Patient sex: M
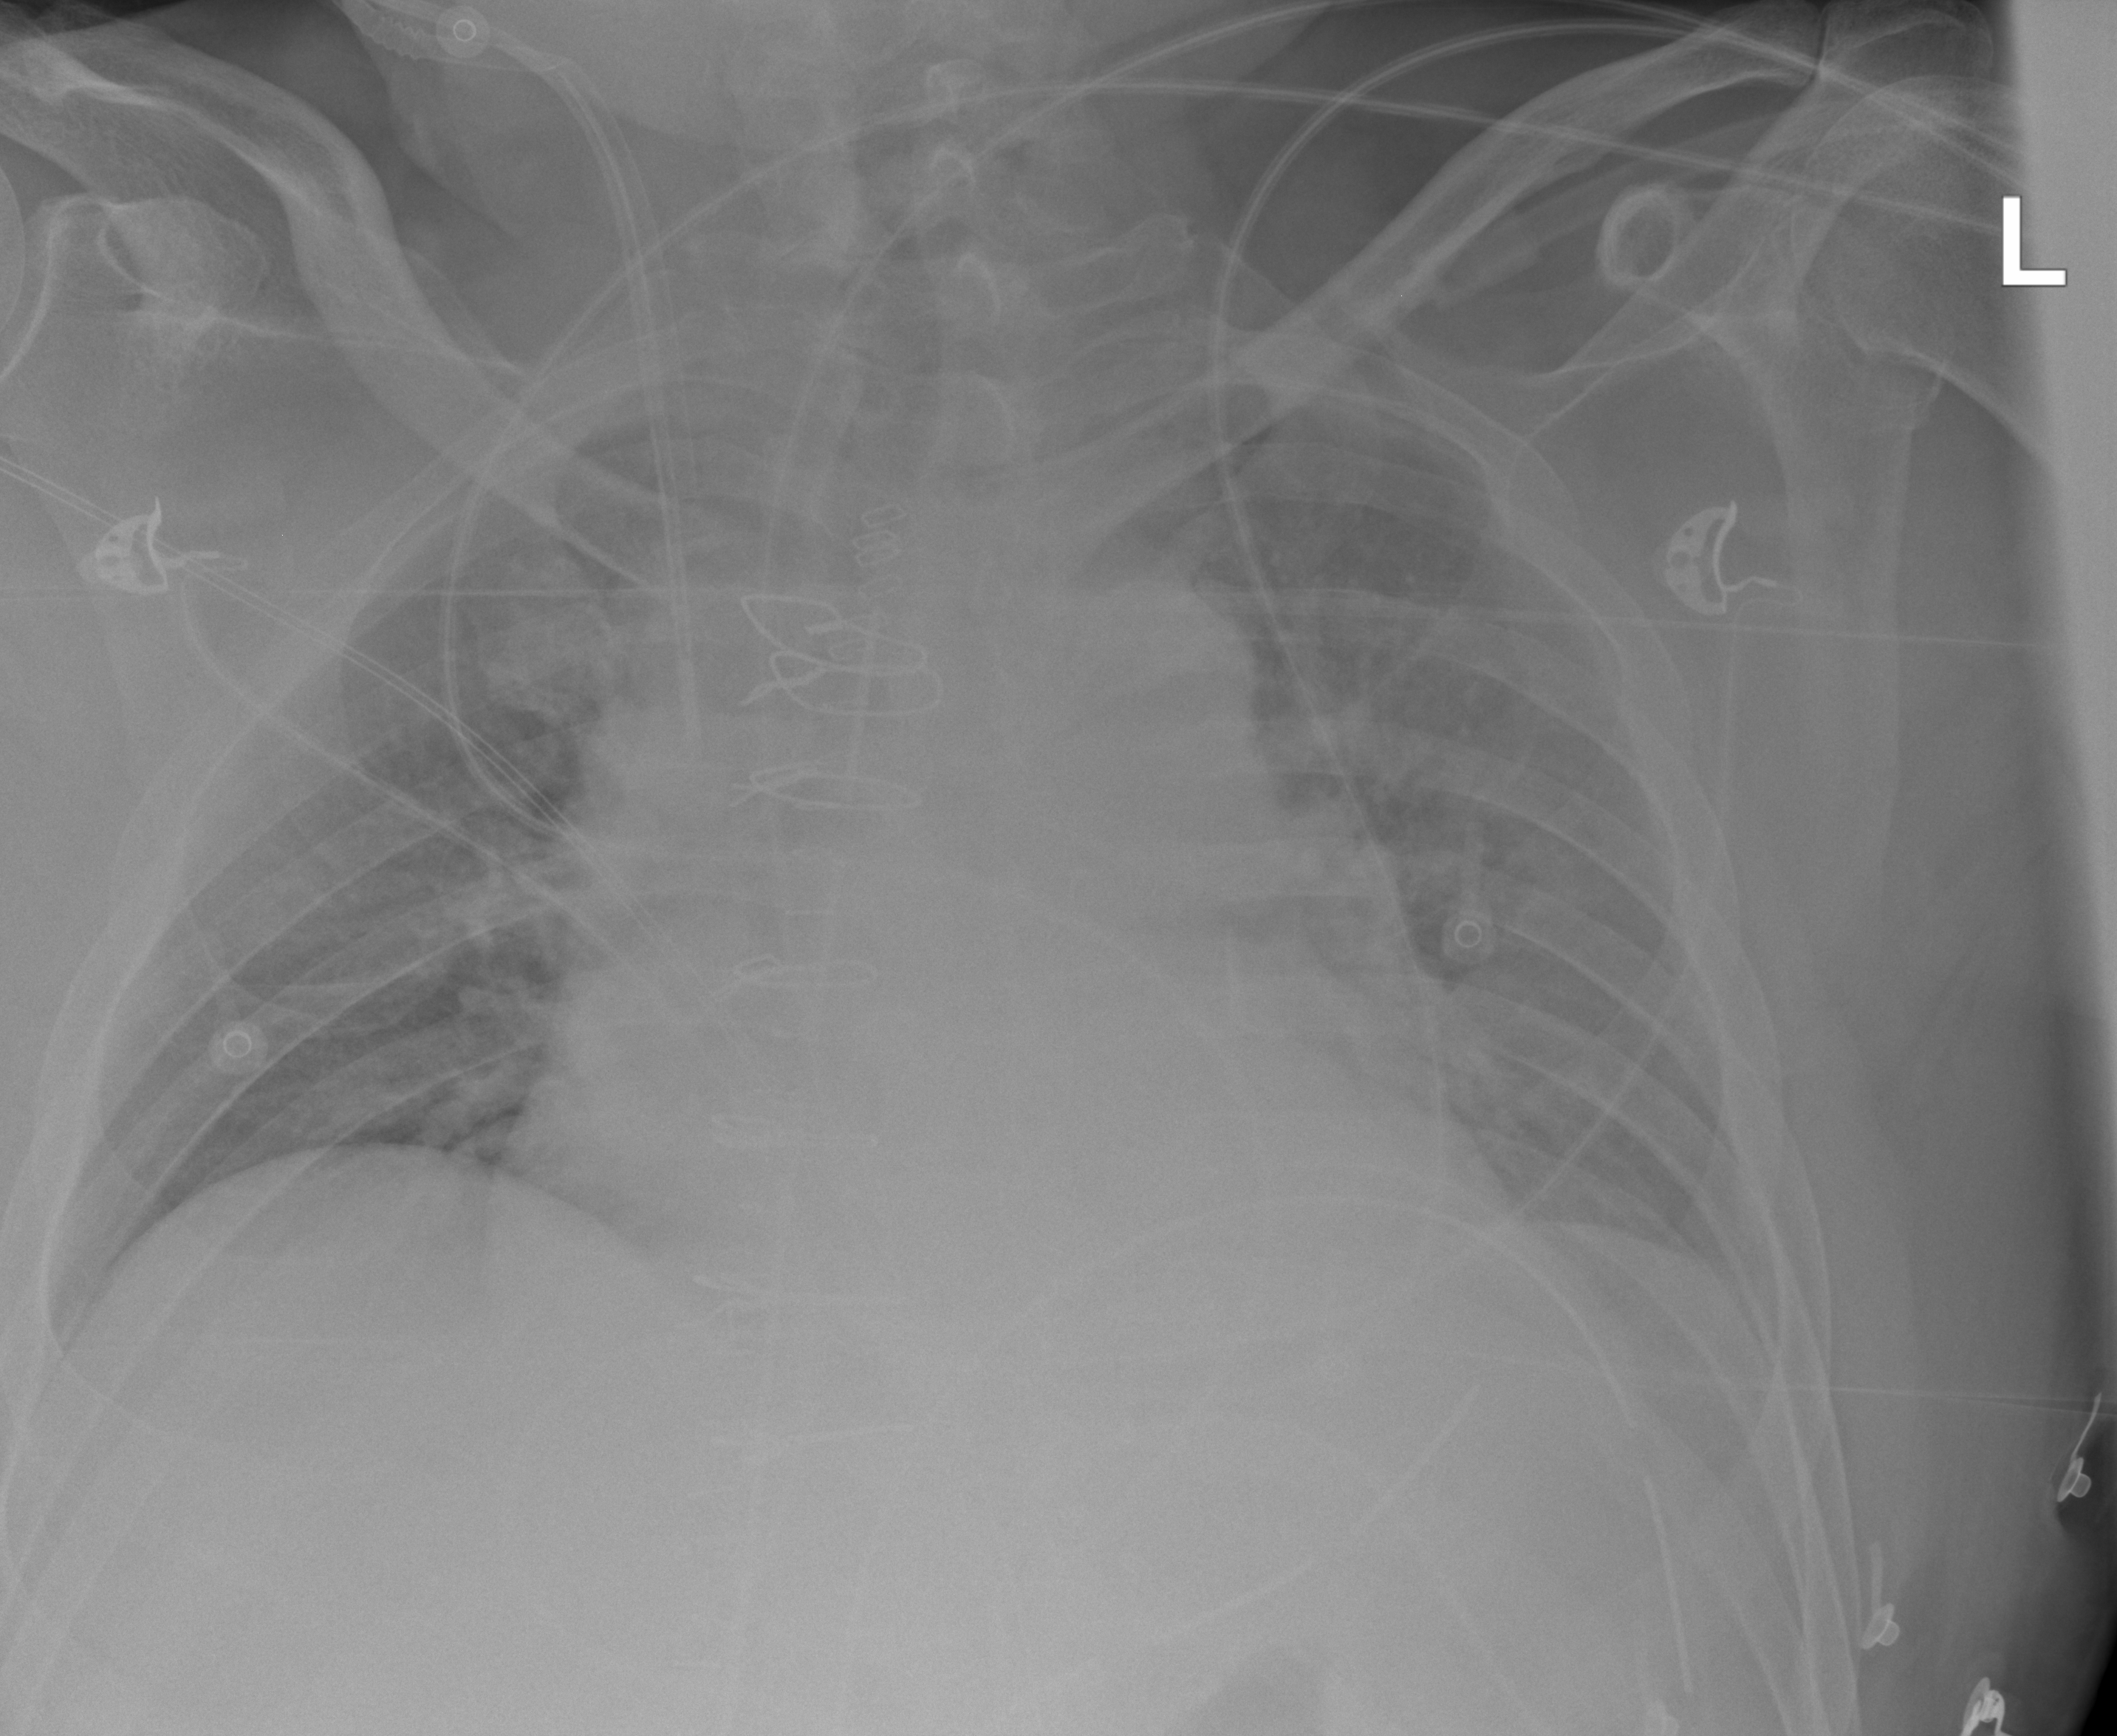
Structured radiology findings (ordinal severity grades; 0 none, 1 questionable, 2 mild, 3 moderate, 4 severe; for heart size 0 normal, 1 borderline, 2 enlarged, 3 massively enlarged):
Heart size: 0
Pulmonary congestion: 2
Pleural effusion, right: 0
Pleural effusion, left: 0
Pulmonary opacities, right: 0
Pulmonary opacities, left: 0
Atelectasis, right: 0
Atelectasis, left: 0